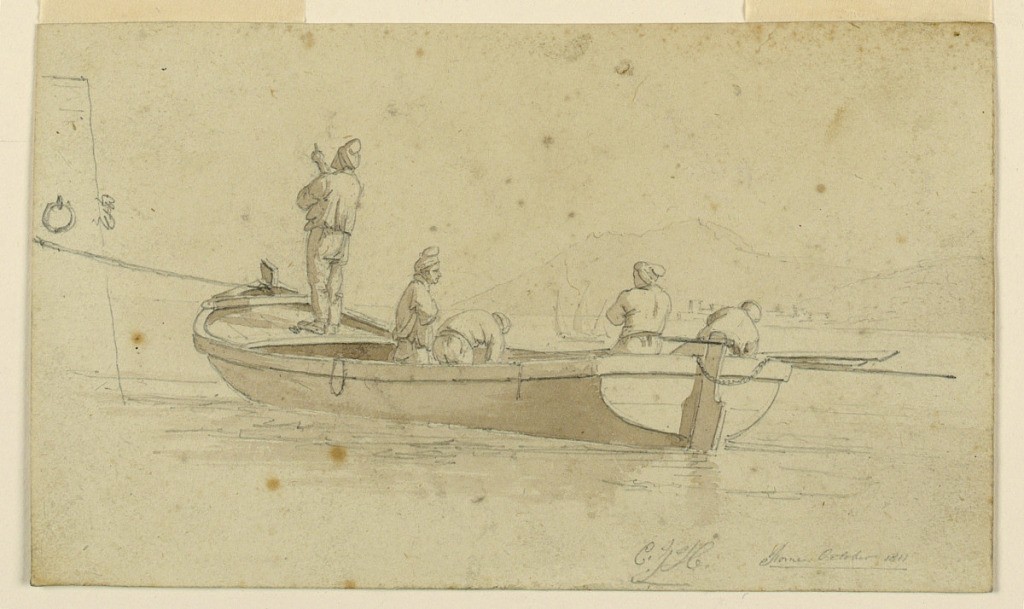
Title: Fishing Boat at Italian Lake
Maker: Charles Joseph Hullmandel, British, 1789–1850
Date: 1811
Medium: Graphite, brush and sepia wash on paper
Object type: Drawing
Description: The boat is fastened by a rope to a pier of which part is shown at left. Five men are in the boat. A sailing boat and the shore are visible in the background, at right. Below, at right, is the signature: "C J H Rome October 1811."